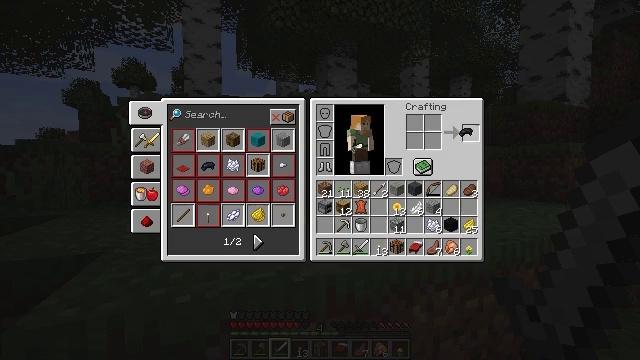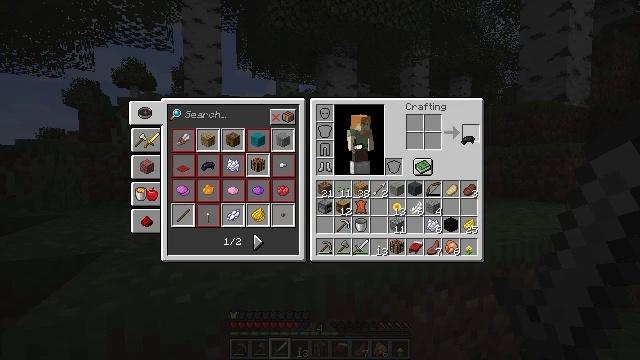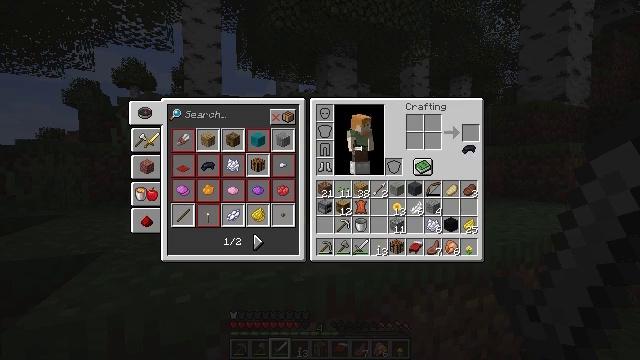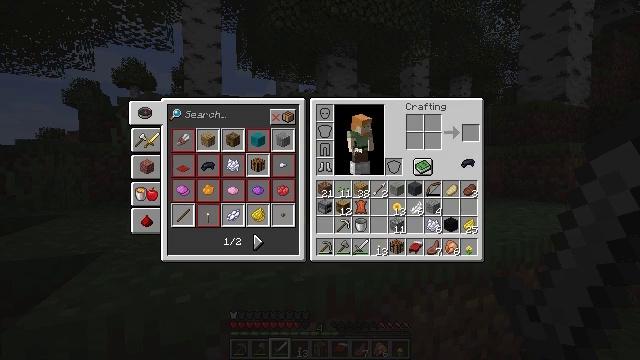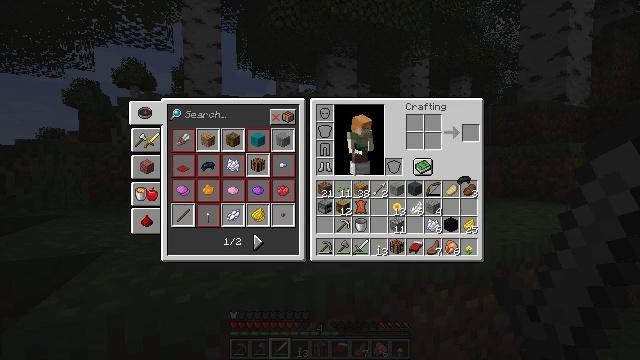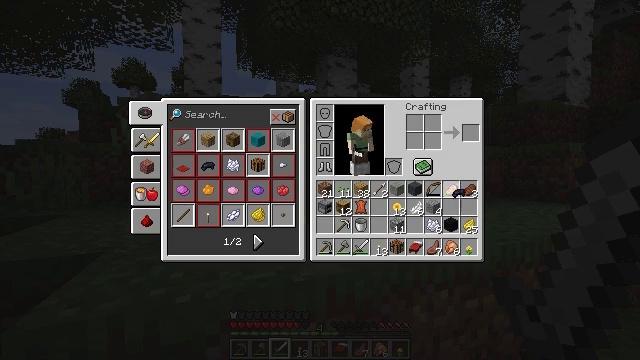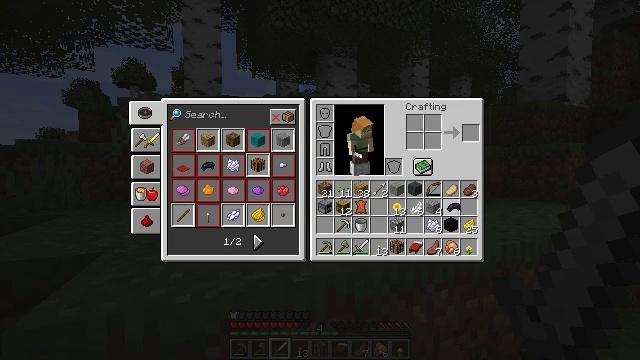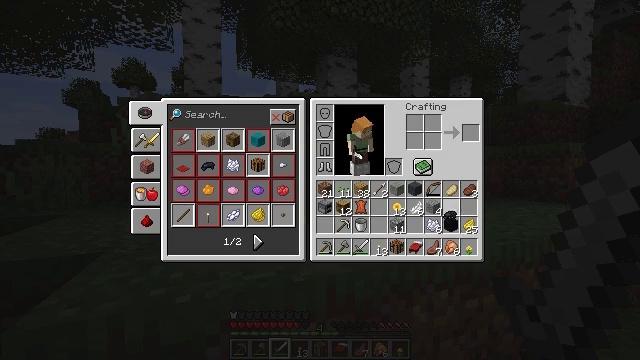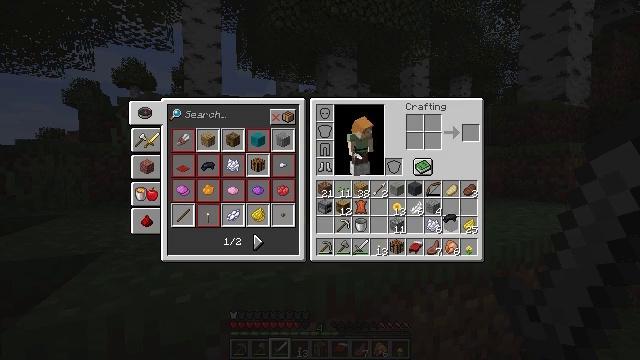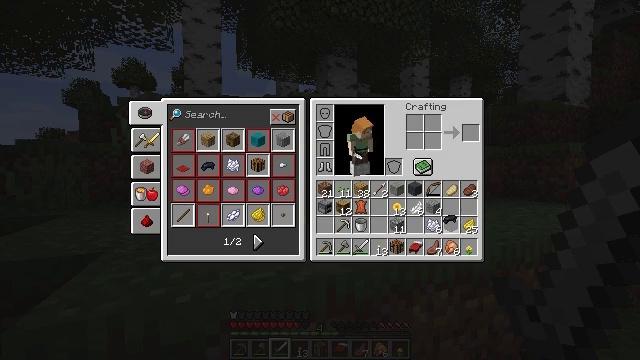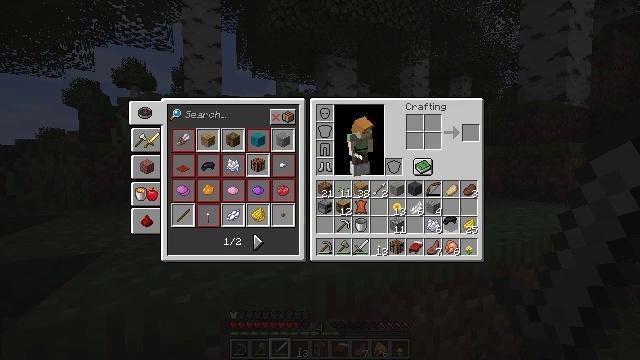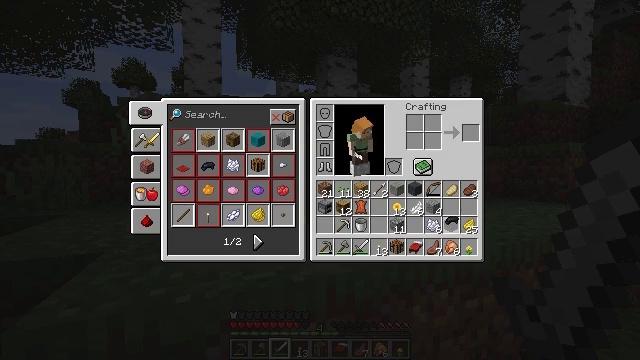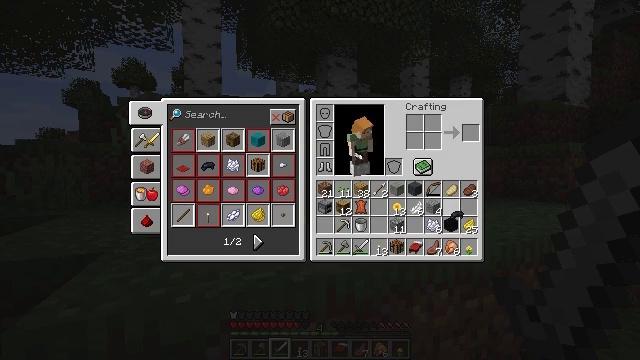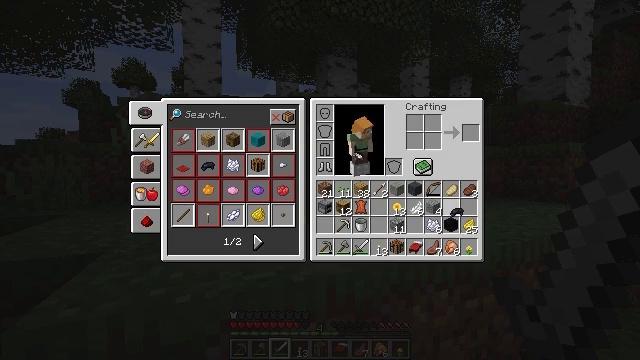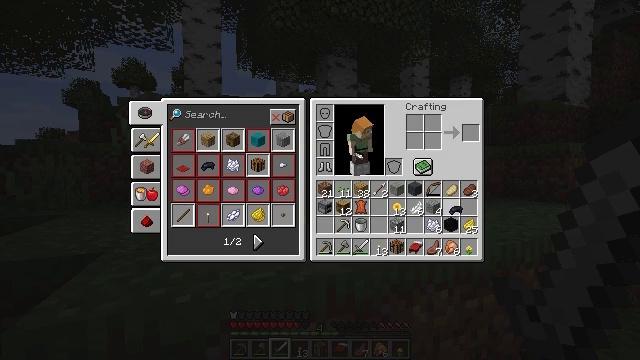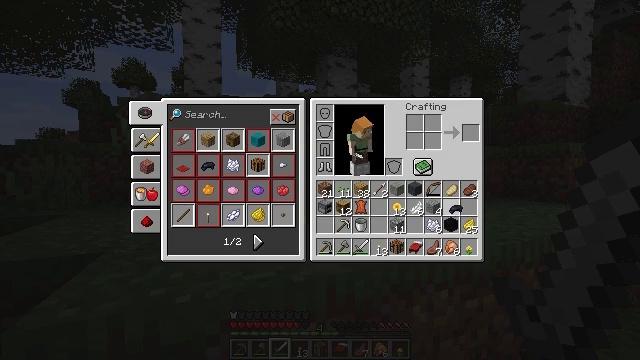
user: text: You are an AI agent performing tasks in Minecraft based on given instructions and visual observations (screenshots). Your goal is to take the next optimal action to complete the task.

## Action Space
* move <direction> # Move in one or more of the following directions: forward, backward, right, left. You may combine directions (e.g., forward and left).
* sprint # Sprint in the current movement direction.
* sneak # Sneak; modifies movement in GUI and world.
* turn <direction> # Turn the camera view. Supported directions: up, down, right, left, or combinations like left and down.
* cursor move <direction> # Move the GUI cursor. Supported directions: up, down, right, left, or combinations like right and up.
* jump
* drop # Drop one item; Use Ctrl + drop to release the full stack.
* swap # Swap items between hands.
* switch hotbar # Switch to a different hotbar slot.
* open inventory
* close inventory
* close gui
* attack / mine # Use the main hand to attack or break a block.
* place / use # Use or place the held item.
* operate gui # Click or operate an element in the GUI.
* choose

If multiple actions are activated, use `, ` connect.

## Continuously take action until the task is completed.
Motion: motion action
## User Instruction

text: Remove a bow from the inventory.
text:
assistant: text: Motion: cursor move down, open gui
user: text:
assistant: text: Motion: cursor move down
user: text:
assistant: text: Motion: cursor move down
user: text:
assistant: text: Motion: cursor move down
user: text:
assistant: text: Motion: cursor move down
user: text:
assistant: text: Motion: cursor move down
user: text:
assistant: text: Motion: cursor move down
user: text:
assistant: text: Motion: no_op
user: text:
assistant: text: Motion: no_op
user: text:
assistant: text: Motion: no_op
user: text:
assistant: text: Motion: no_op
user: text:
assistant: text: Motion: no_op
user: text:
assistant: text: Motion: no_op
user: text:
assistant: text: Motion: no_op
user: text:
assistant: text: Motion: no_op
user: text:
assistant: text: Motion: no_op
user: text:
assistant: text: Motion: operate gui
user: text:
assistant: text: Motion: operate gui
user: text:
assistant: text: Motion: no_op
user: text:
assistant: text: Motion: no_op
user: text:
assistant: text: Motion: no_op
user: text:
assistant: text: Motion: no_op
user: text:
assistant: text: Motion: no_op
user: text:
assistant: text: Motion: no_op
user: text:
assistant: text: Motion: no_op
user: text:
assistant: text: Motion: no_op
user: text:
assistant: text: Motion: no_op
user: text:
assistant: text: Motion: no_op
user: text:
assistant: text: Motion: no_op
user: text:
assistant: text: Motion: no_op